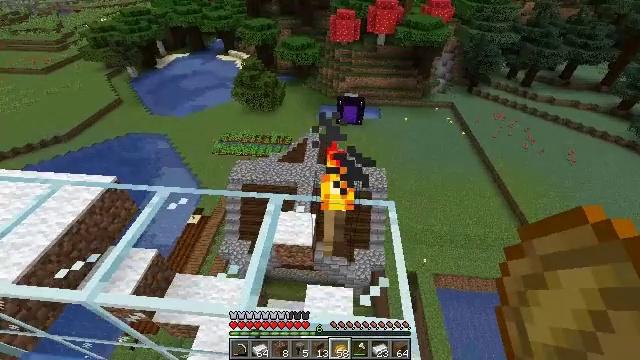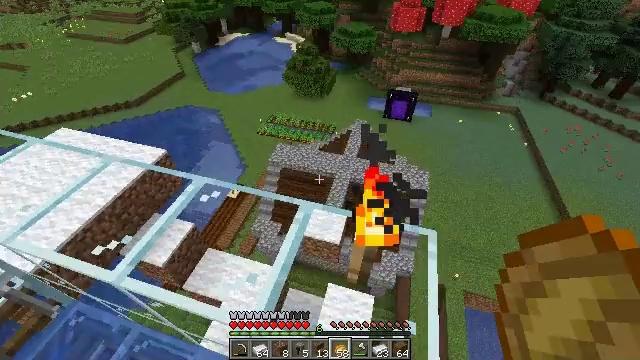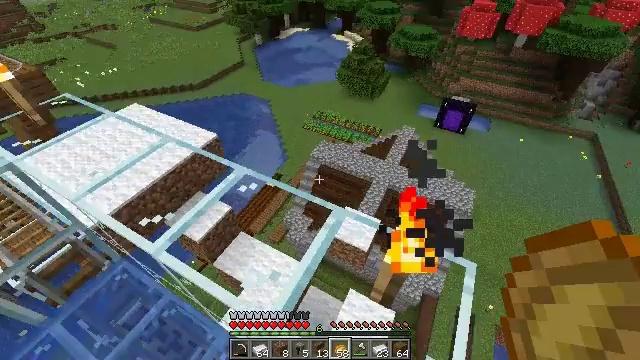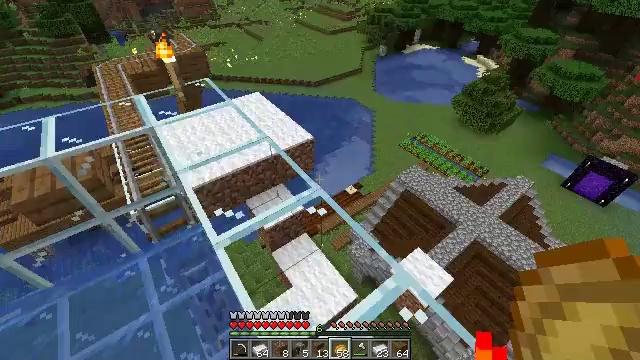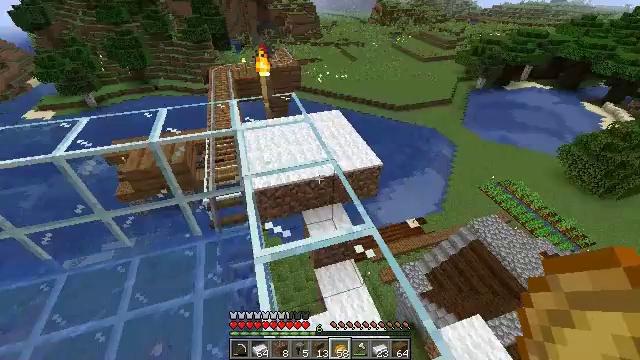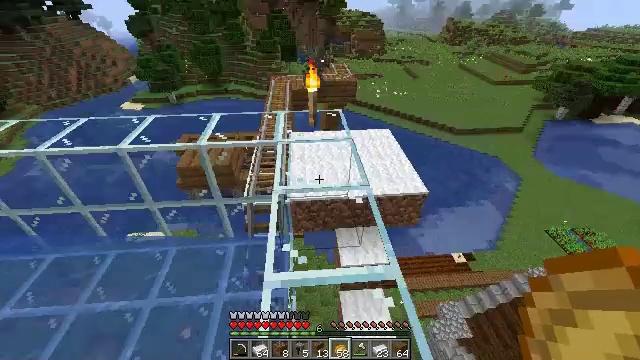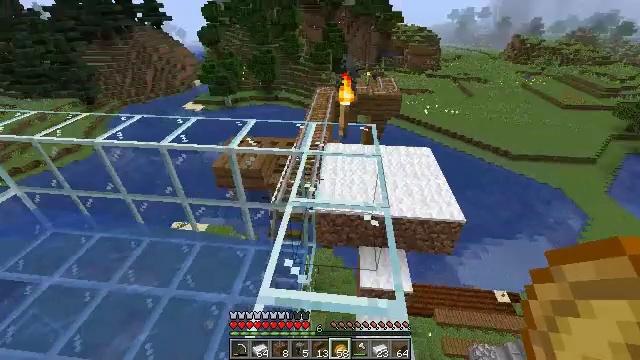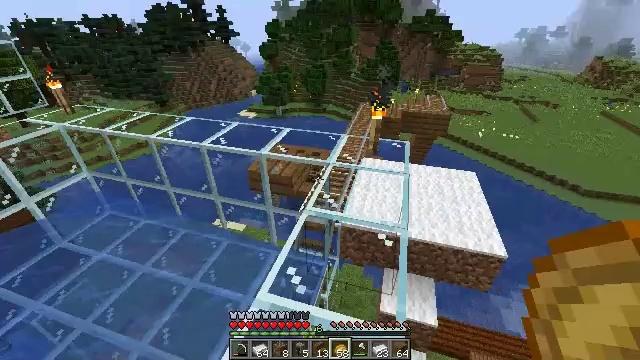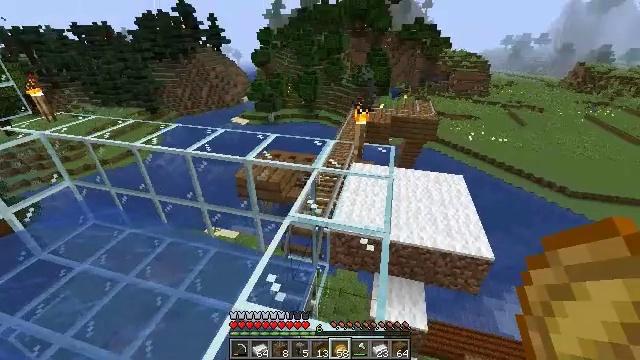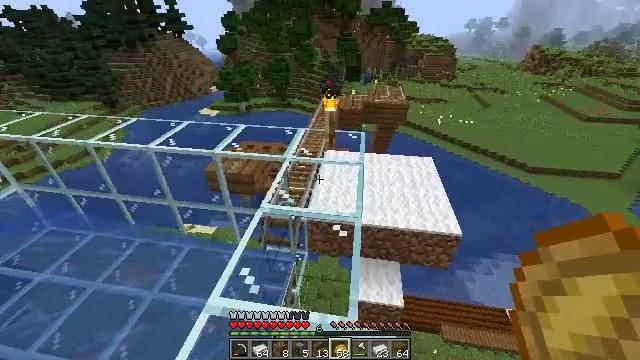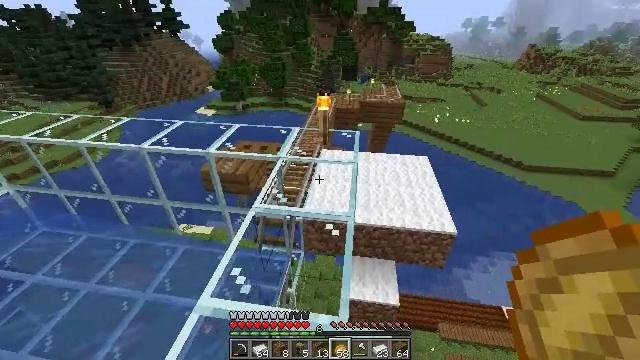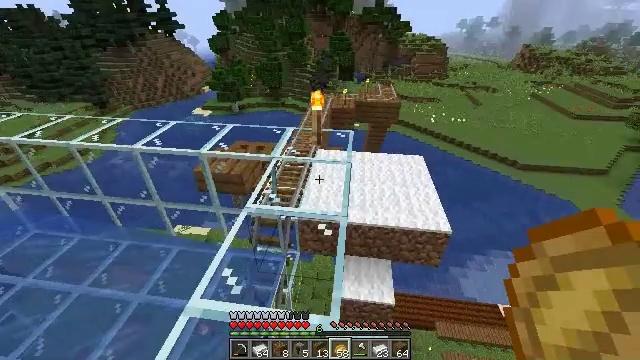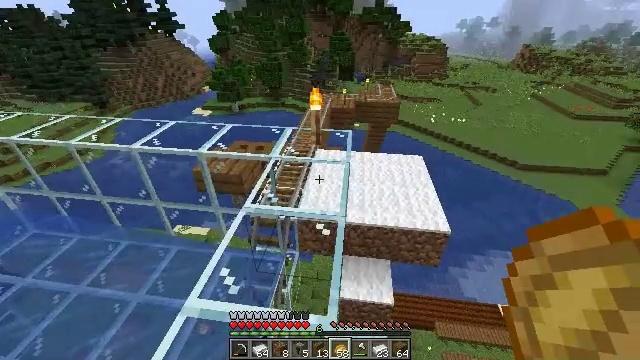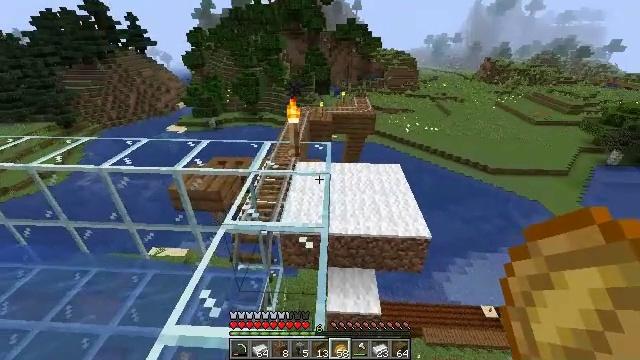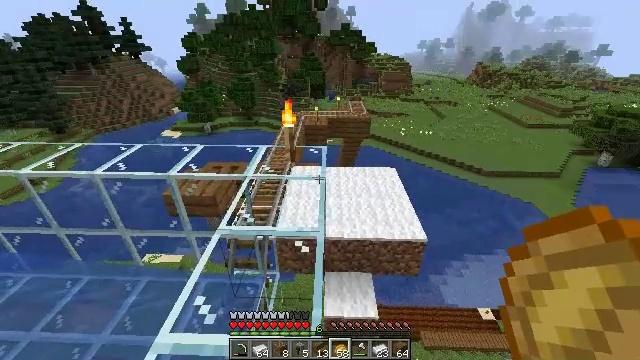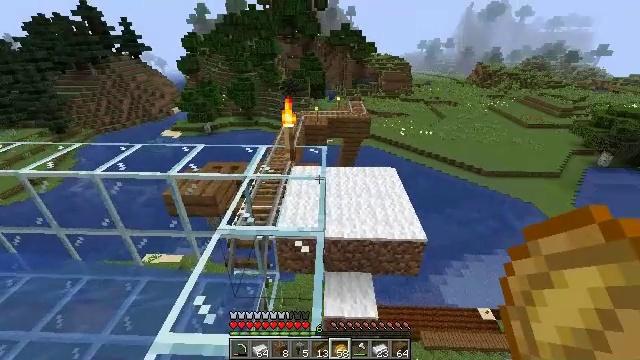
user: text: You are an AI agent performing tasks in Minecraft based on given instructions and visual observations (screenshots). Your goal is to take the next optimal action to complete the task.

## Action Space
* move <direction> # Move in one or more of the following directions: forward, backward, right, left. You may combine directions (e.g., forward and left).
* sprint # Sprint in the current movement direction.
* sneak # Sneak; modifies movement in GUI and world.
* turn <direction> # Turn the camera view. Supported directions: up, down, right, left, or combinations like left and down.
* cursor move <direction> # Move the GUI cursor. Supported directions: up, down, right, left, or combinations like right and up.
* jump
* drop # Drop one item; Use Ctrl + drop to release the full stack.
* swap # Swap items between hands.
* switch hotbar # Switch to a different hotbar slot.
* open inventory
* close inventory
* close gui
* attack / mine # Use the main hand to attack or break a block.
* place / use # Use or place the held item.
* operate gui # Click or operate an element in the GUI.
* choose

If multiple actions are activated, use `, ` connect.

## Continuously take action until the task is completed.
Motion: motion action
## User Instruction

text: Retrieve the smithing table you placed.
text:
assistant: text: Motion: move forward, turn left and down
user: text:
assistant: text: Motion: move forward, turn left
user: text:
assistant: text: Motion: move forward, turn left and up
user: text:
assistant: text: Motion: move forward and move right, turn left and up
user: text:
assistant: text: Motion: move forward and move right, turn left and up
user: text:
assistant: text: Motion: move right, turn left and up
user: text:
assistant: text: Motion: move right, turn left and up
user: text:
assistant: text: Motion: turn right and up
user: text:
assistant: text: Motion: turn right and down
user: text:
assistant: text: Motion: no_op
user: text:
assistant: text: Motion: no_op
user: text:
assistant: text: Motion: no_op
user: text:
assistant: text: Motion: turn right and up
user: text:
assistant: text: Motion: turn right
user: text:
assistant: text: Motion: no_op
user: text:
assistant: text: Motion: no_op
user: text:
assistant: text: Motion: move forward and move left
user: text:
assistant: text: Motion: move forward and move left
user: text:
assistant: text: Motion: move forward and move left, turn right
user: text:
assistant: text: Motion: move forward, turn right
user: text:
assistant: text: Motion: no_op
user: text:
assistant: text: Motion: no_op
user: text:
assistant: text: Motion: no_op
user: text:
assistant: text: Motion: no_op
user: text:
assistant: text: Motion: no_op
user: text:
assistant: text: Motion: no_op
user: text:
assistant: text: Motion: no_op
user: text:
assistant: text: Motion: no_op
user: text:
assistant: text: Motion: turn left
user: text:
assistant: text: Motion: turn left